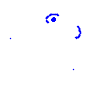
Particle: kaon